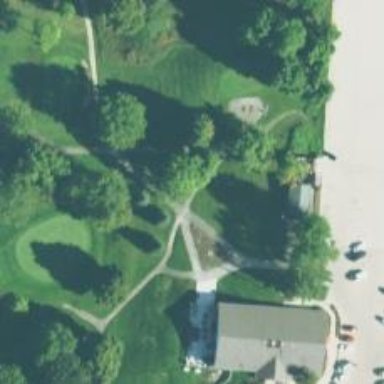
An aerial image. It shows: Golf cartpath that is also road path.